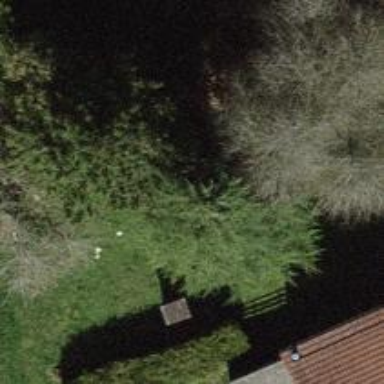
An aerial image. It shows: Garden filled with trees.